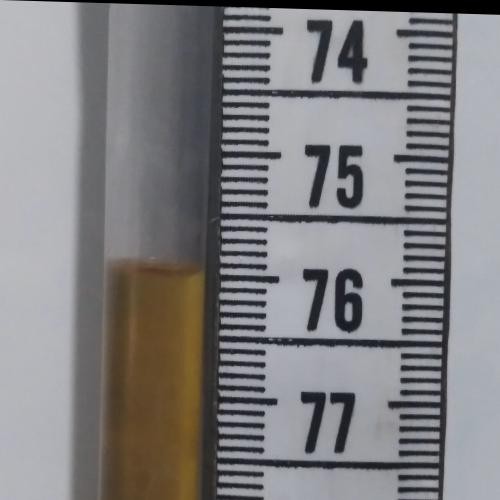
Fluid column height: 76.0 cm